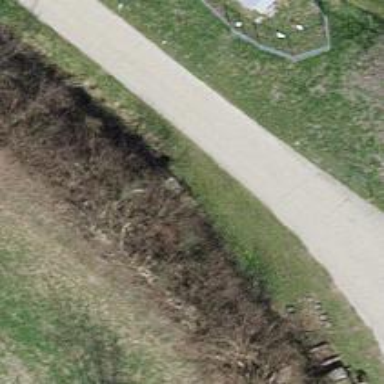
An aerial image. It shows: Culvert tunnel.